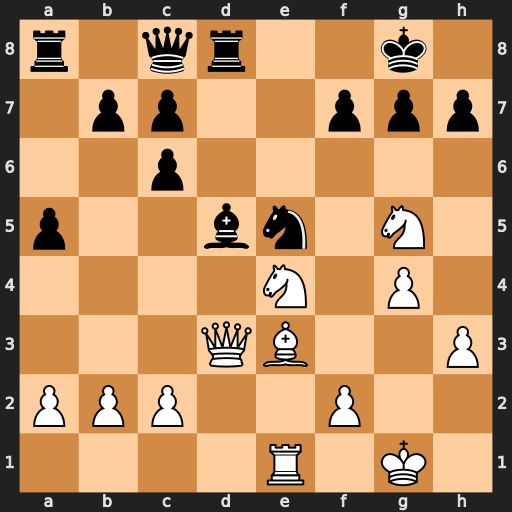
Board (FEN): r1qr2k1/1pp2ppp/2p5/p2bn1N1/4N1P1/3QB2P/PPP2P2/4R1K1
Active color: w
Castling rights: -
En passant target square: -
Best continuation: Nf6+ gxf6 Qxh7+